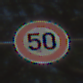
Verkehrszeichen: Geschwindigkeit50
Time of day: Midday
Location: Outdoor (Suburban)
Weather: Clear
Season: NotSpecified
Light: Natural